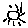
Label: sun